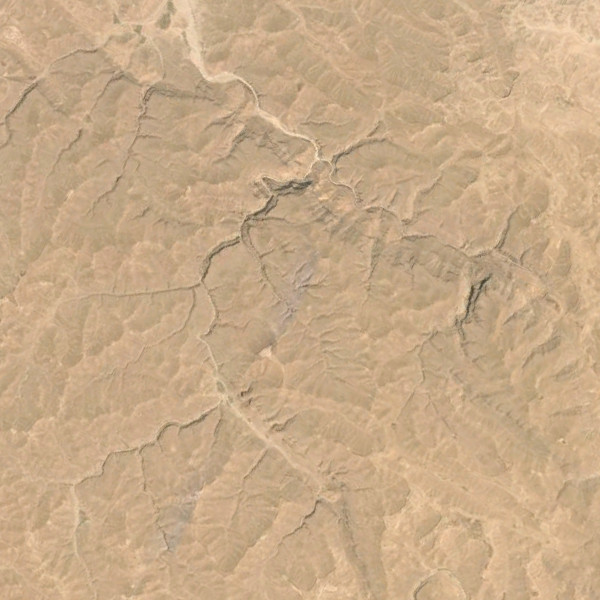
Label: Desert